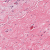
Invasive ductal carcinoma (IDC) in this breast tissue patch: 0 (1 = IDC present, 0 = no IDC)